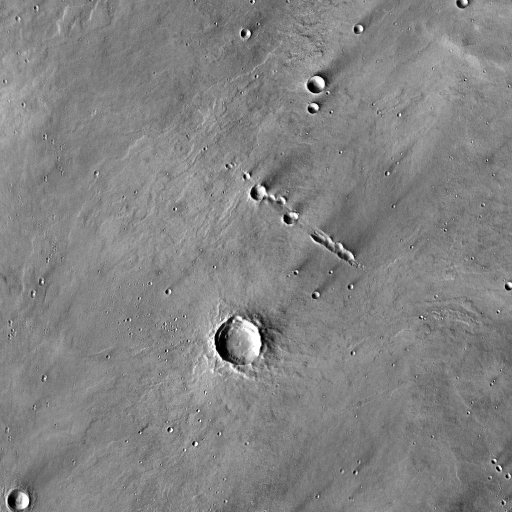
Crater classes present: Background, Other, Layered, Secondary